Brain MRI, modality: hrT2
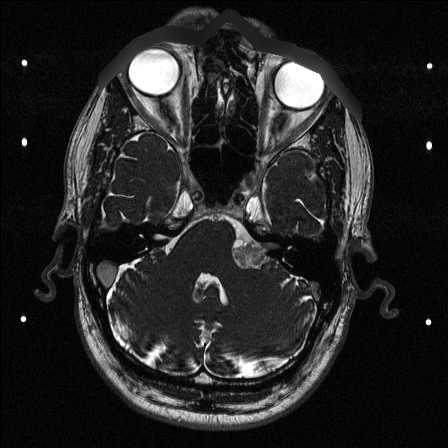